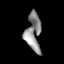
Tissue: skin
Cell type: Epithelial cells
Senescence score: 0.7249
Nuclear area (px): 553
Mean DAPI intensity: 141.335